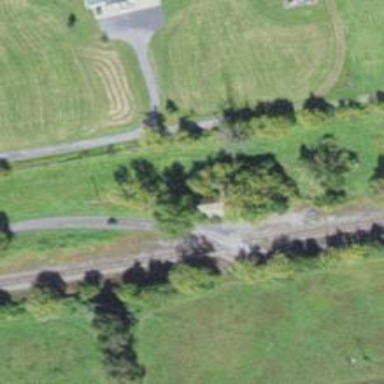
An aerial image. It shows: Level crossing along the railway.